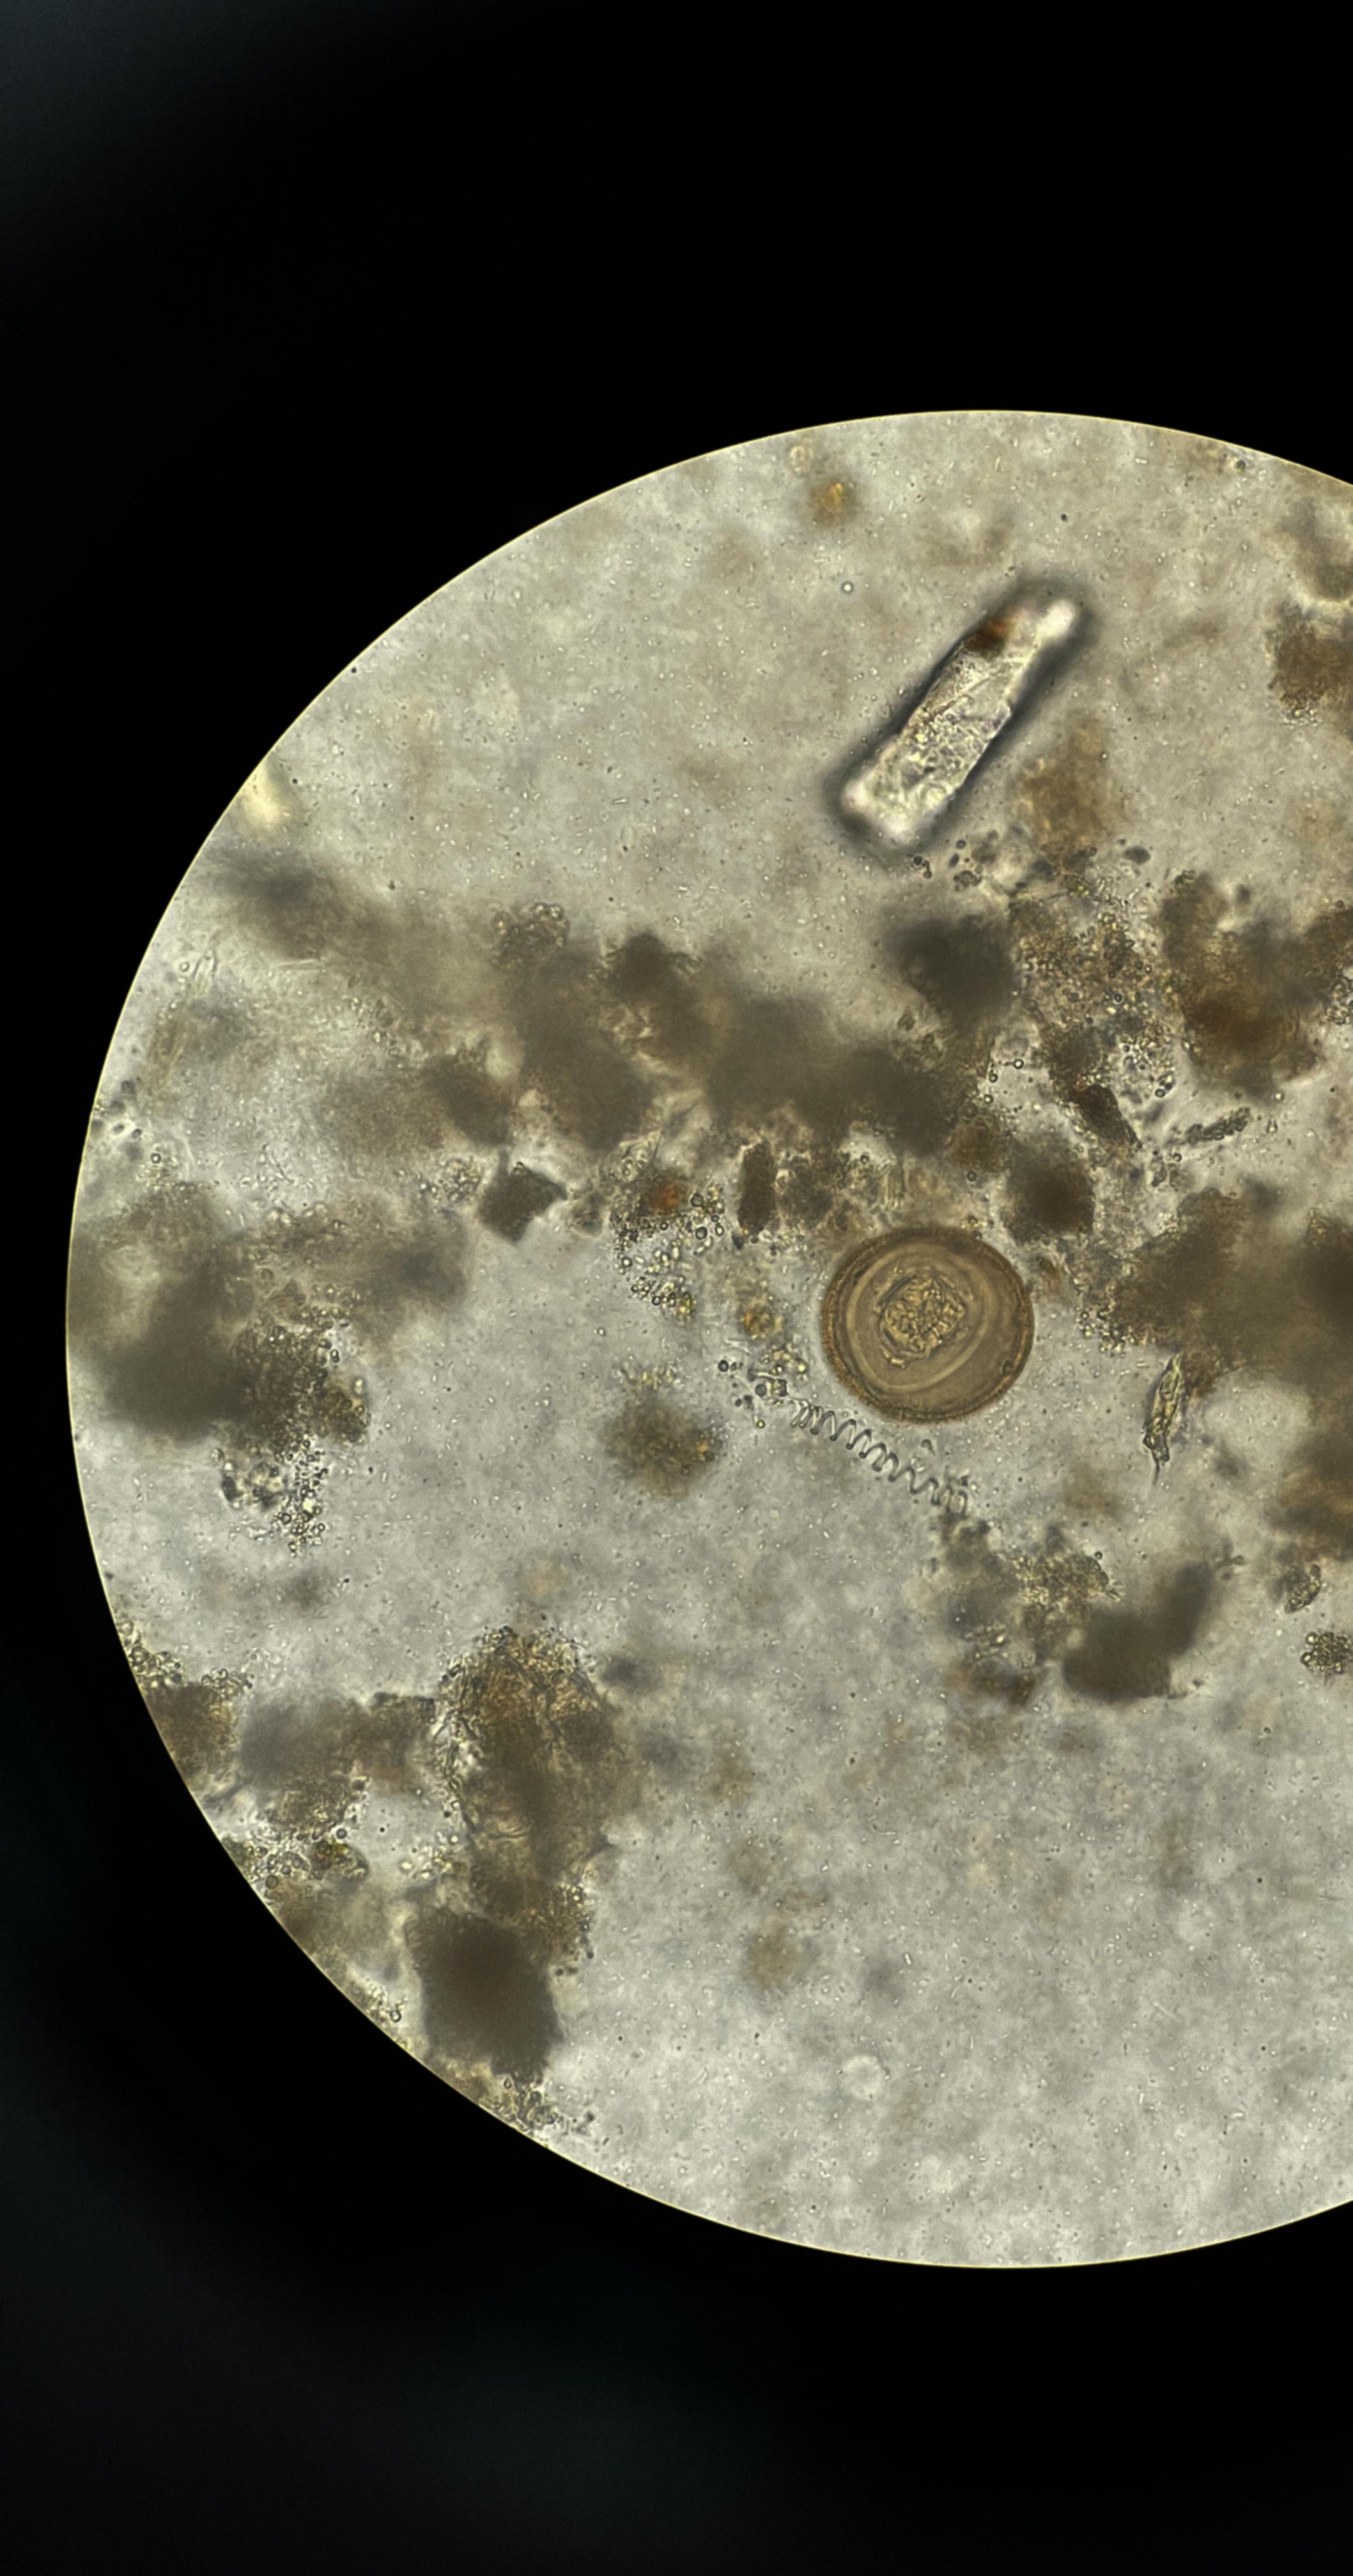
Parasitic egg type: Hymenolepis diminuta